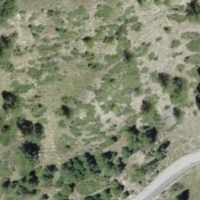
EUNIS habitat code: 26
Species observed at this site:
Parnassius apollo